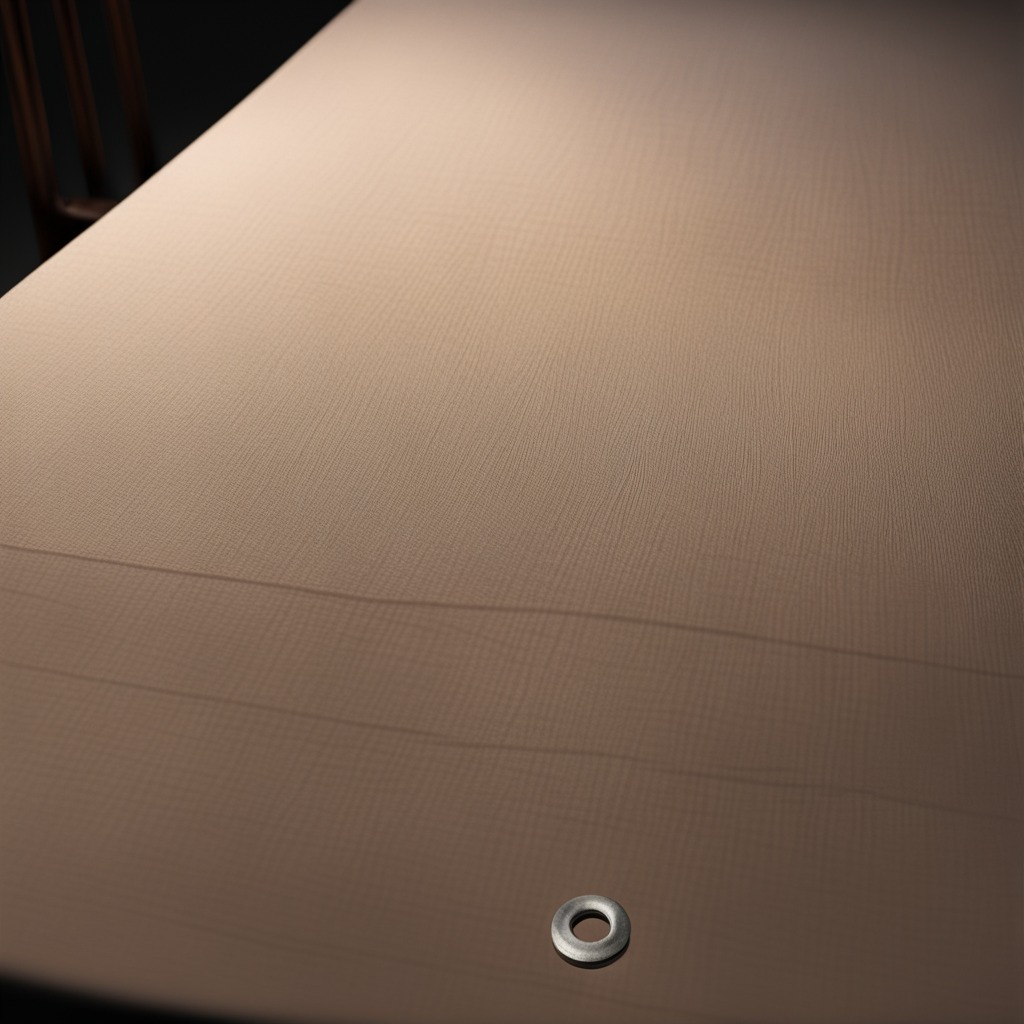
A flat metal washer is lying on a wooden table inside a workshop at night.